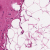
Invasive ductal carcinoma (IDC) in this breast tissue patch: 0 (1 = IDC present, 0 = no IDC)